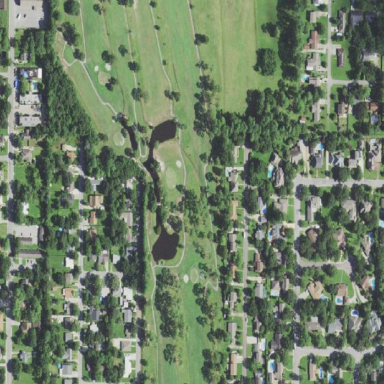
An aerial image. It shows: Golf course surrounded by greenery.